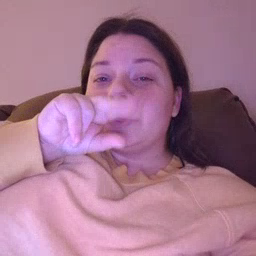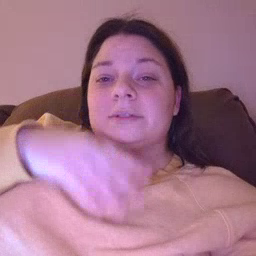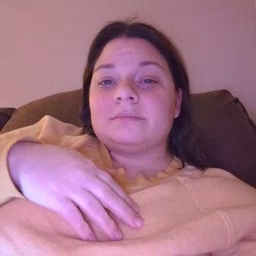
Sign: goose